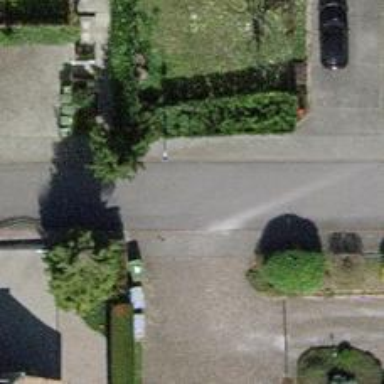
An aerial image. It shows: Residential road with asphalt surface and no sidewalks.